Question: >
<URL>
I have already asked earlier on same data and tables but this time requirement is slight different. So please do not vote it to close or downvote.
I have 4 tables, as displayed in image 3 tables and another is tbl_Company.:

Now in the map table, the primary keys of the rest three tables. Also in table sub category we have various childs of category, marked with category id 2, but if you see in map we have only 4 items with categoryid 2 and has two unique companies 7 and 8.
So what I want is to display when a category is chosen, all its subcategories will get listed with the number of companies. Like in map table cat id 2 has 4 rows and has 12 sub cats (actually in table its 44). SO my output will have all 44 subcat with displaying 4 sub cat has companies and rest 0. Something like this
'''
SubCategoryName TotalCompanies
--------------- --------------
Badges, Emblems 0
Fashion scarves 1
... ...
'''
and so on.
I used this query
'''
SELECT tbl_SubCategory.Name AS SubCategoryName, TotalCompanies = (Select COUNT(CompanyId) From tbl_Company_Category_Map WHERE CategoryId=2 )
FROM tbl_Category RIGHT JOIN
tbl_SubCategory ON tbl_Category.Id = tbl_SubCategory.CategoryId
LEFT JOIN
tbl_Company_Category_Map ON tbl_SubCategory.Id = tbl_Company_Category_Map.SUbCategoryId
WHERE (tbl_Category.Id = 2)
Group By tbl_SubCategory.Name
ORDER BY tbl_SubCategory.Name
'''
but it returns me 4 companies for all 44 subcategories where as my actual output should be only 4 rows should have companies and rest 0
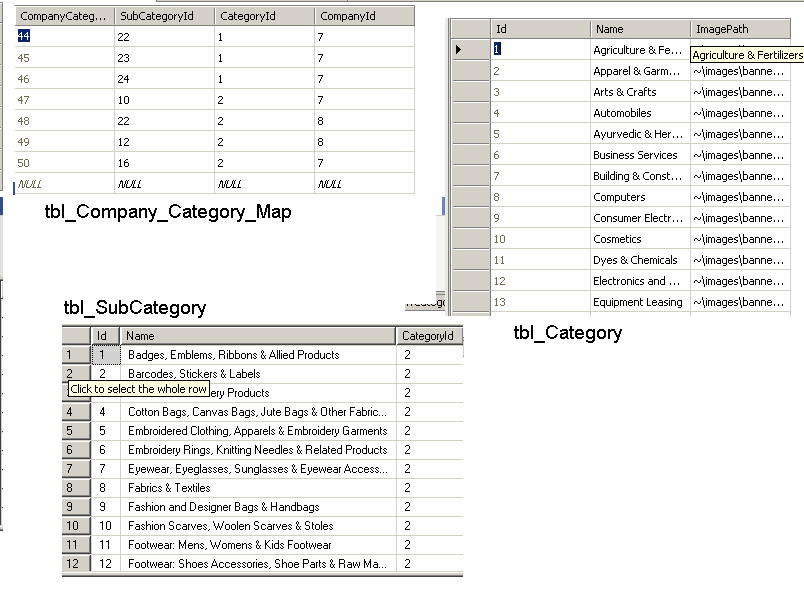
Answer: This particular query doesn't seem to require the 'tbl_Category' table:
'''
SELECT
SubCategoryName = tbl_SubCategory.Name,
TotalCompanies = COUNT(DISTINCT ccm.CompanyId)
FROM tbl_SubCategory sc
LEFT JOIN tbl_Company_Category_Map ccm ON sc.Id = ccm.SubCategoryId
WHERE sc.CategoryId = 2
'''